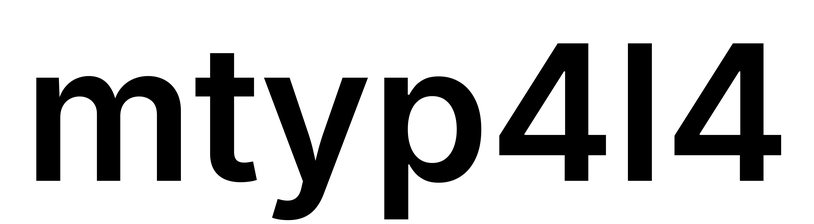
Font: Inter_SemiBold